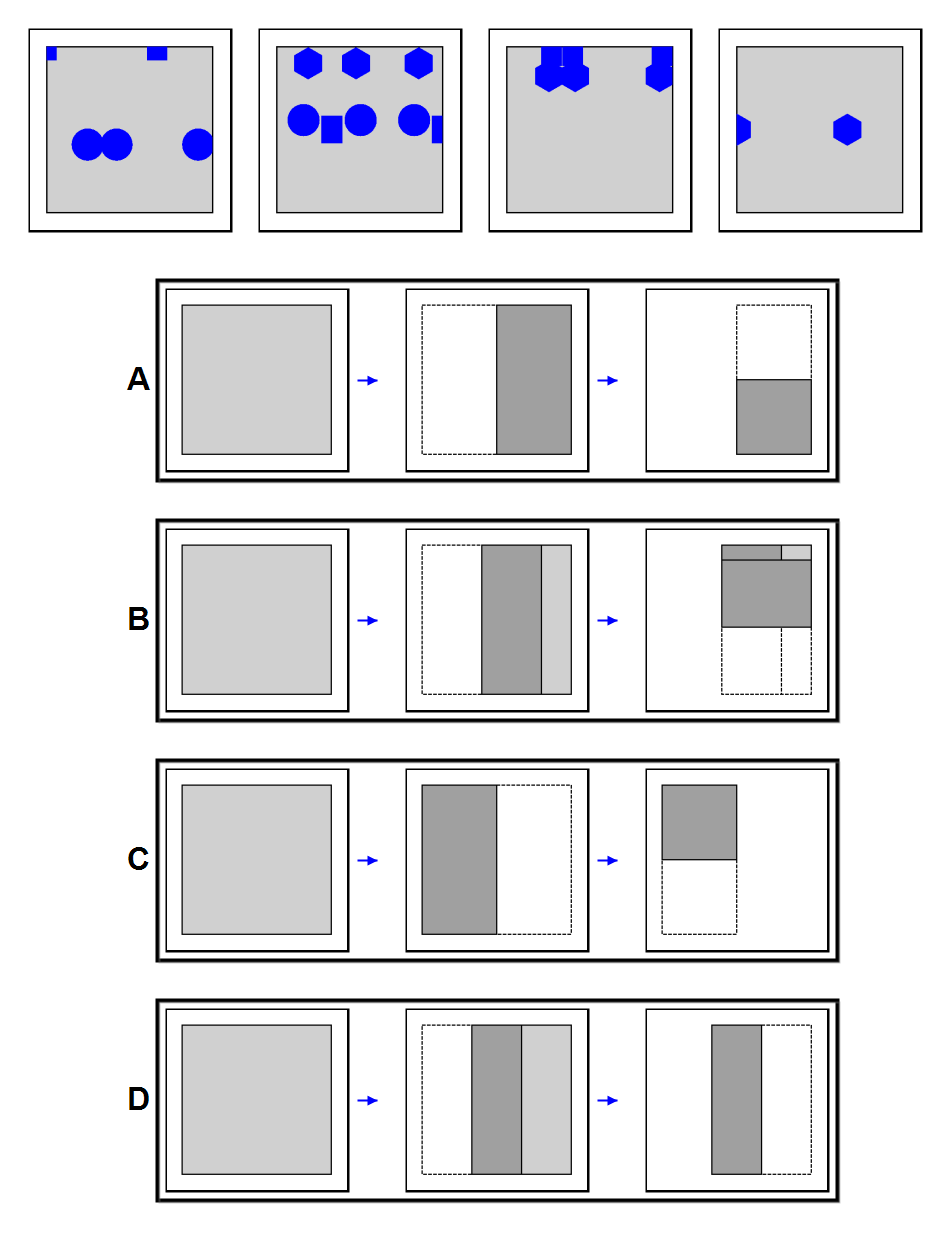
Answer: D